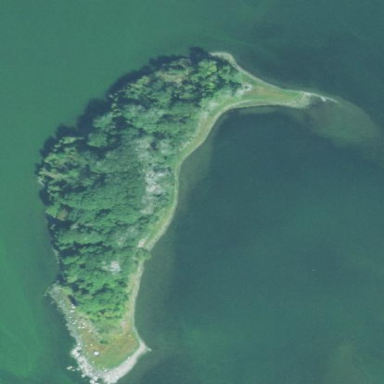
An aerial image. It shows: Islet.